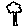
Label: tree